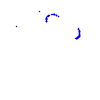
Particle: kaon